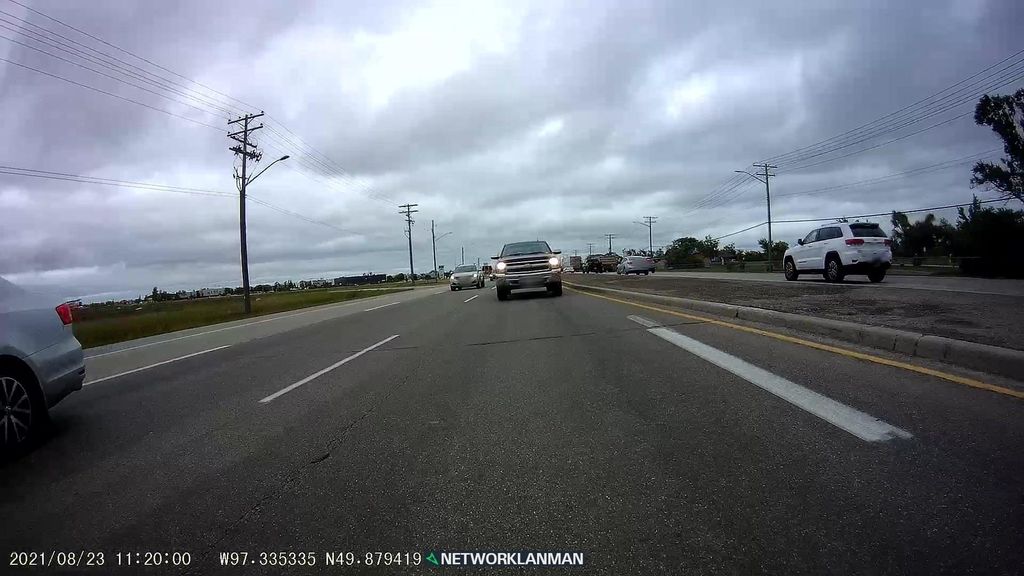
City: winnipeg